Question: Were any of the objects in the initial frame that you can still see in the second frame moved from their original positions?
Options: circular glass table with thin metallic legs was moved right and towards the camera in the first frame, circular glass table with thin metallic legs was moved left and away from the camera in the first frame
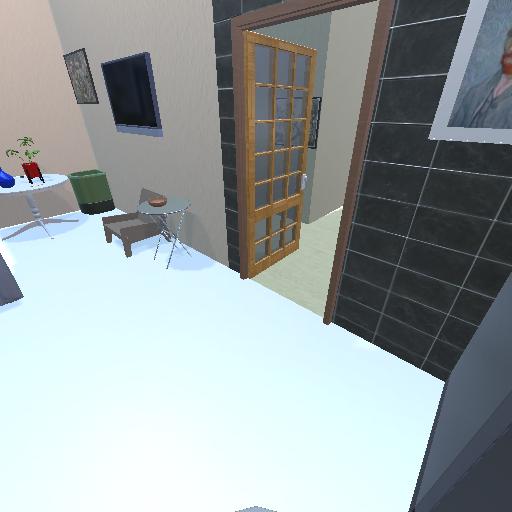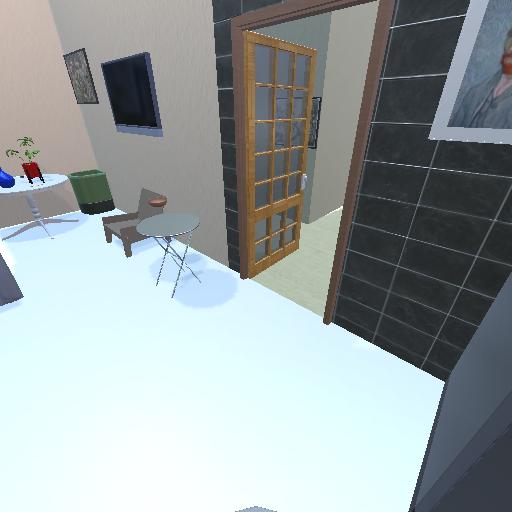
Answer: circular glass table with thin metallic legs was moved right and towards the camera in the first frame